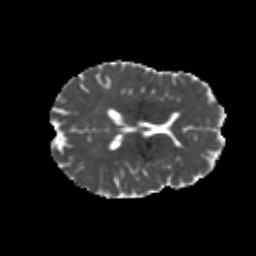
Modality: MD
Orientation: axial
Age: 24
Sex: female
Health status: healthy
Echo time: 0.074 s